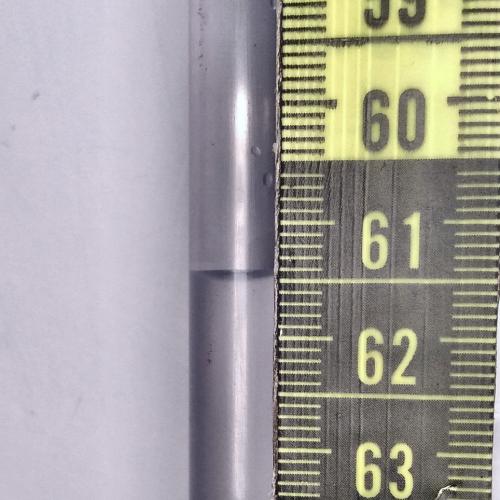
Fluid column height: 61.5 cm